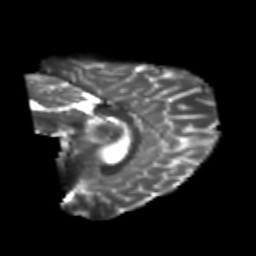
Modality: T2w
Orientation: sagittal
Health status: healthy
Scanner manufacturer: philips
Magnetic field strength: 3 T
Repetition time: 6.964 s
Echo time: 0.092 s